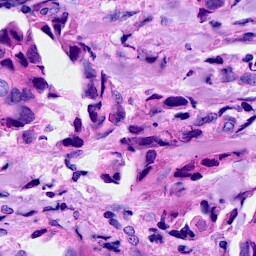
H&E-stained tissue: Breast